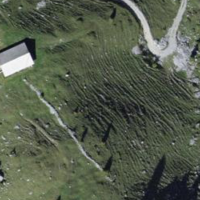
EUNIS habitat code: 23
Species observed at this site:
Dryas octopetala